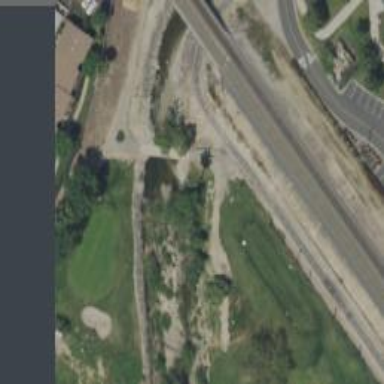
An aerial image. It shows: Path bridge over golf course.